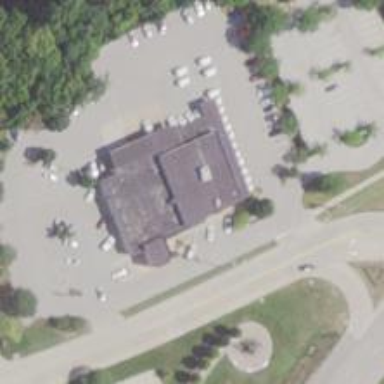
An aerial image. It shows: Post office.